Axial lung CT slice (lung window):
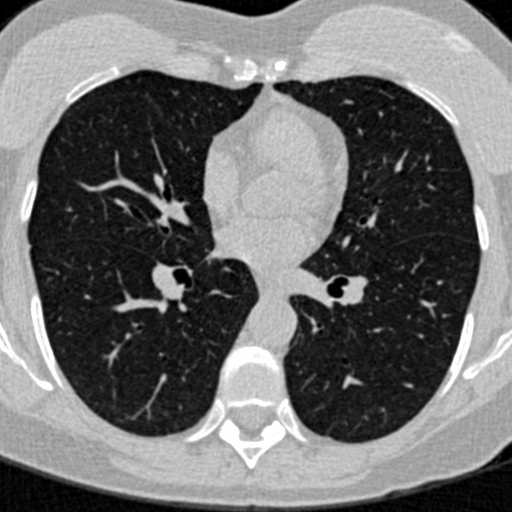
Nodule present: yes
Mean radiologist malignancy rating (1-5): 2